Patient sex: F
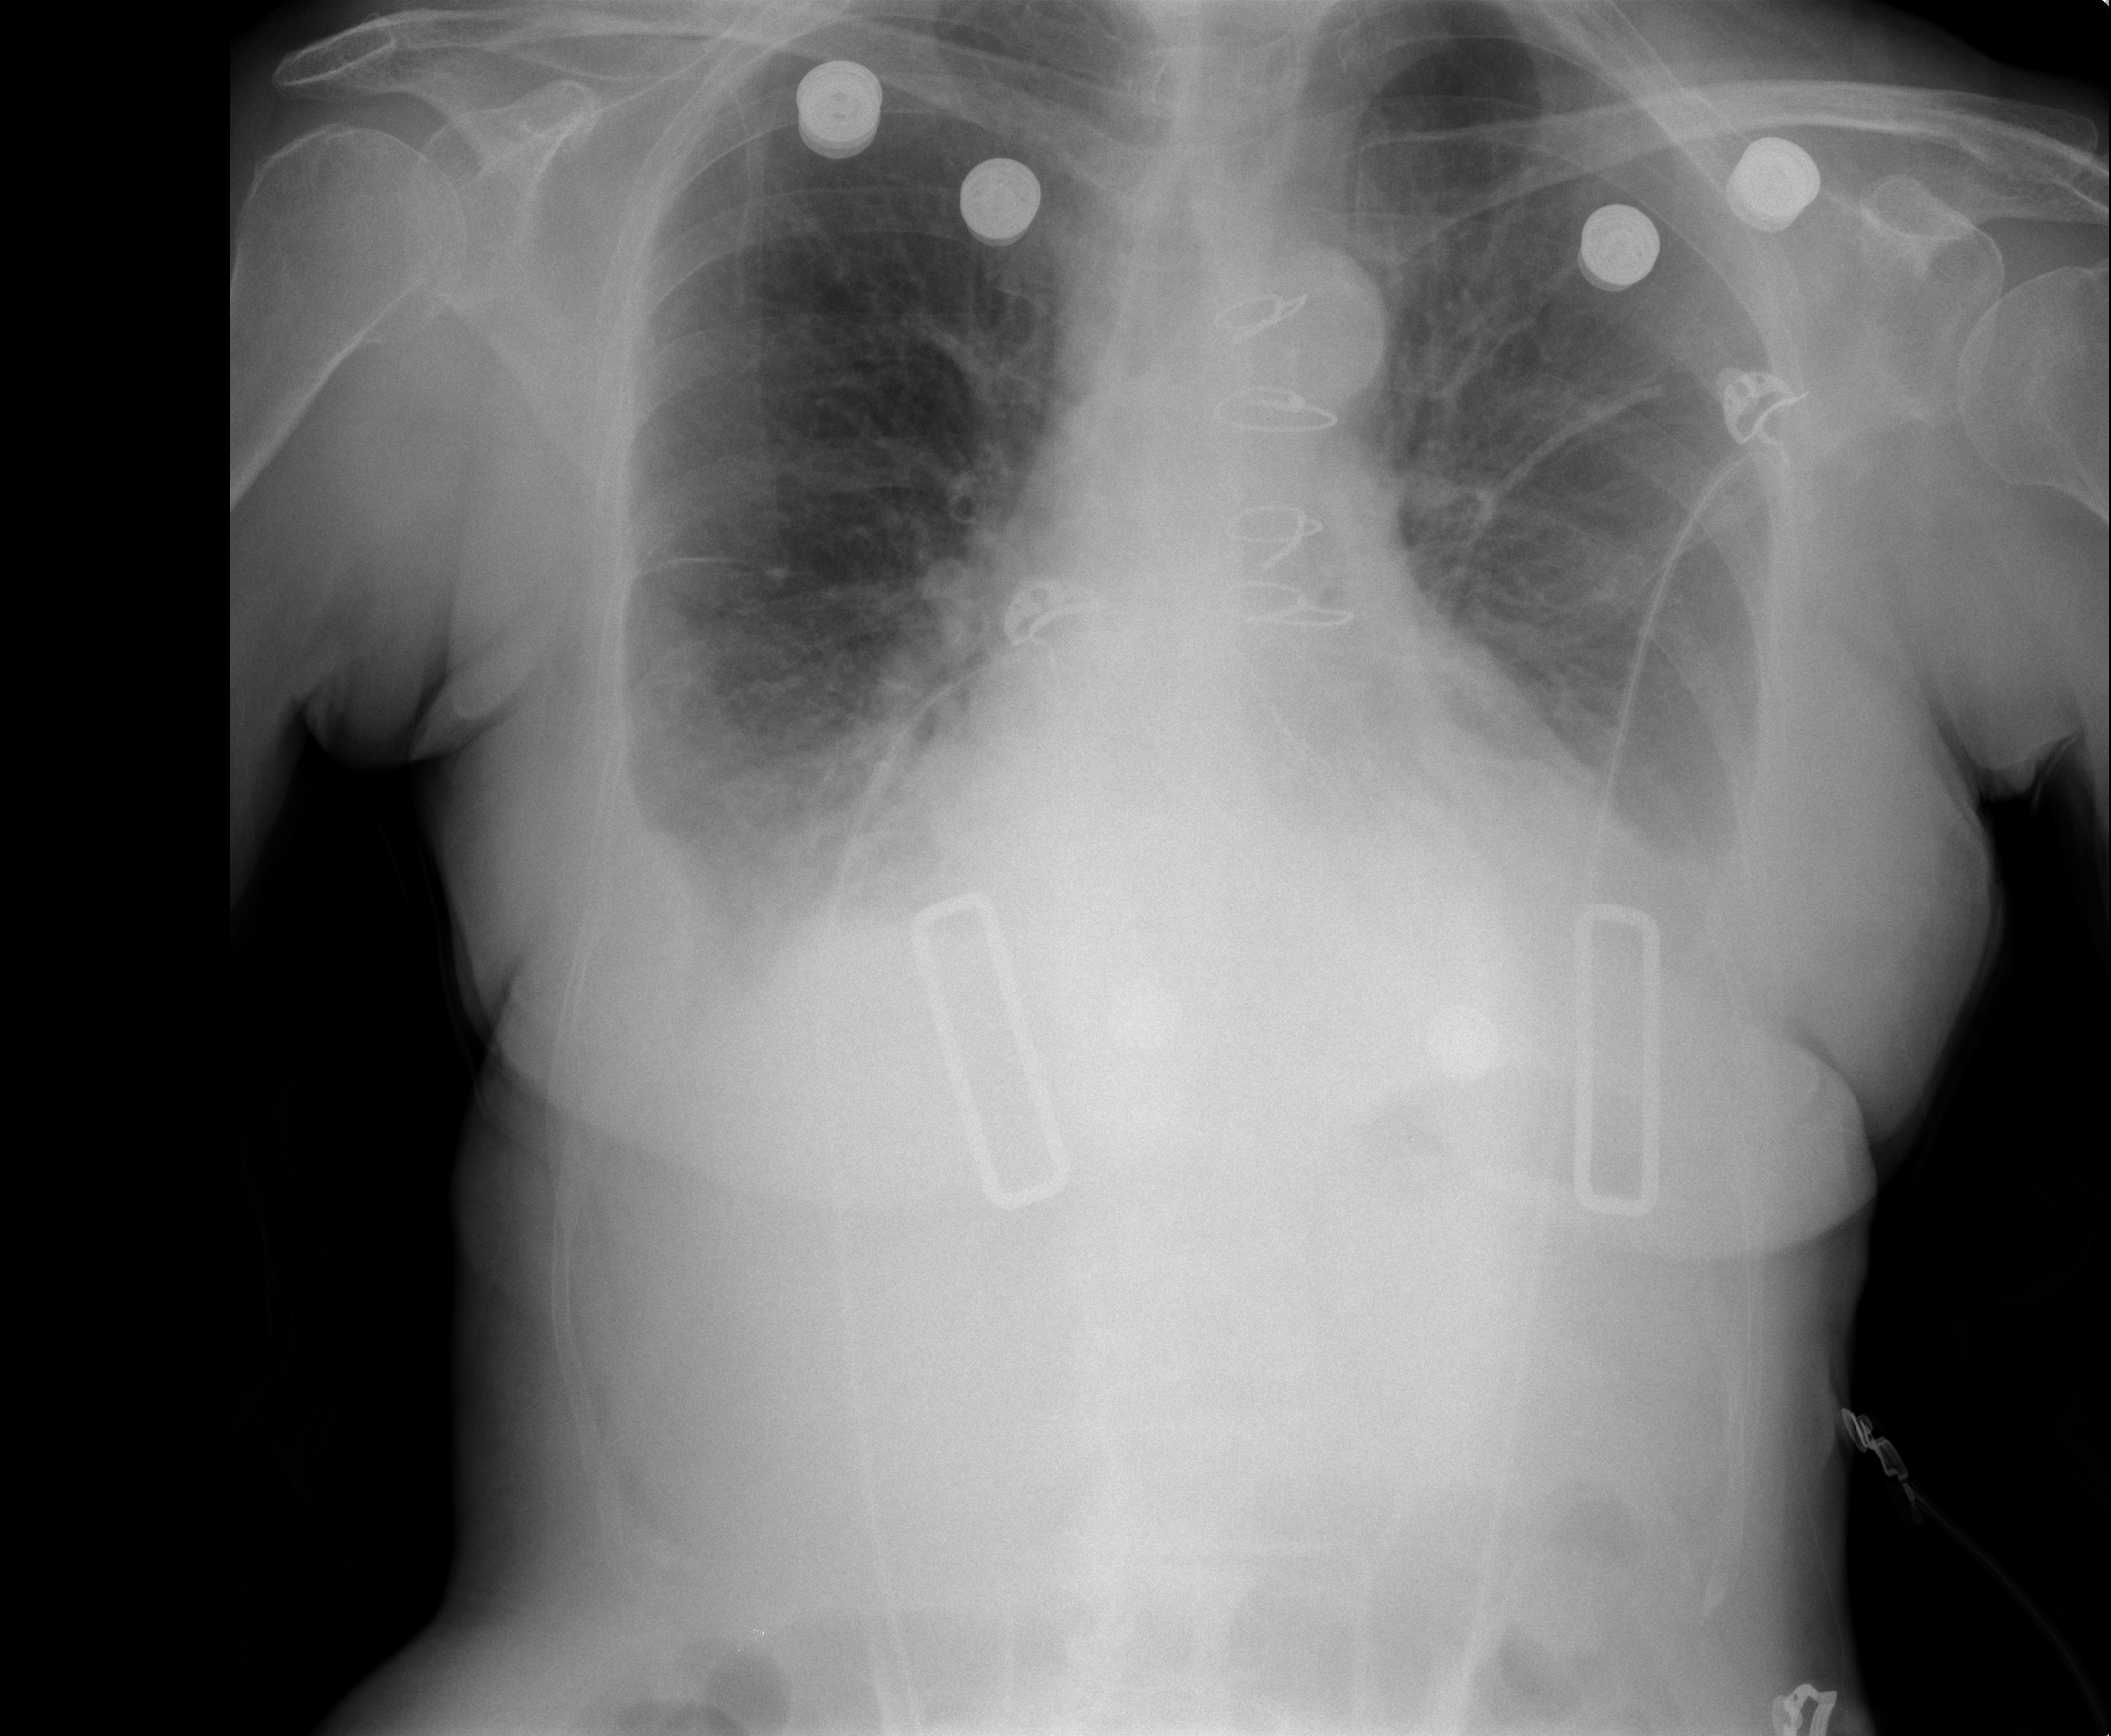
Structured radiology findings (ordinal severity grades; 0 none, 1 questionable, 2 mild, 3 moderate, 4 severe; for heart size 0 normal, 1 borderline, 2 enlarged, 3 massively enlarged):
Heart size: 2
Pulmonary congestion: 2
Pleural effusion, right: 2
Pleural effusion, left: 2
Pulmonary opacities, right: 0
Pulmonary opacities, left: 0
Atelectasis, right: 3
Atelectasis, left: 3